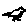
Label: bird